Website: crate-barrel
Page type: gifting
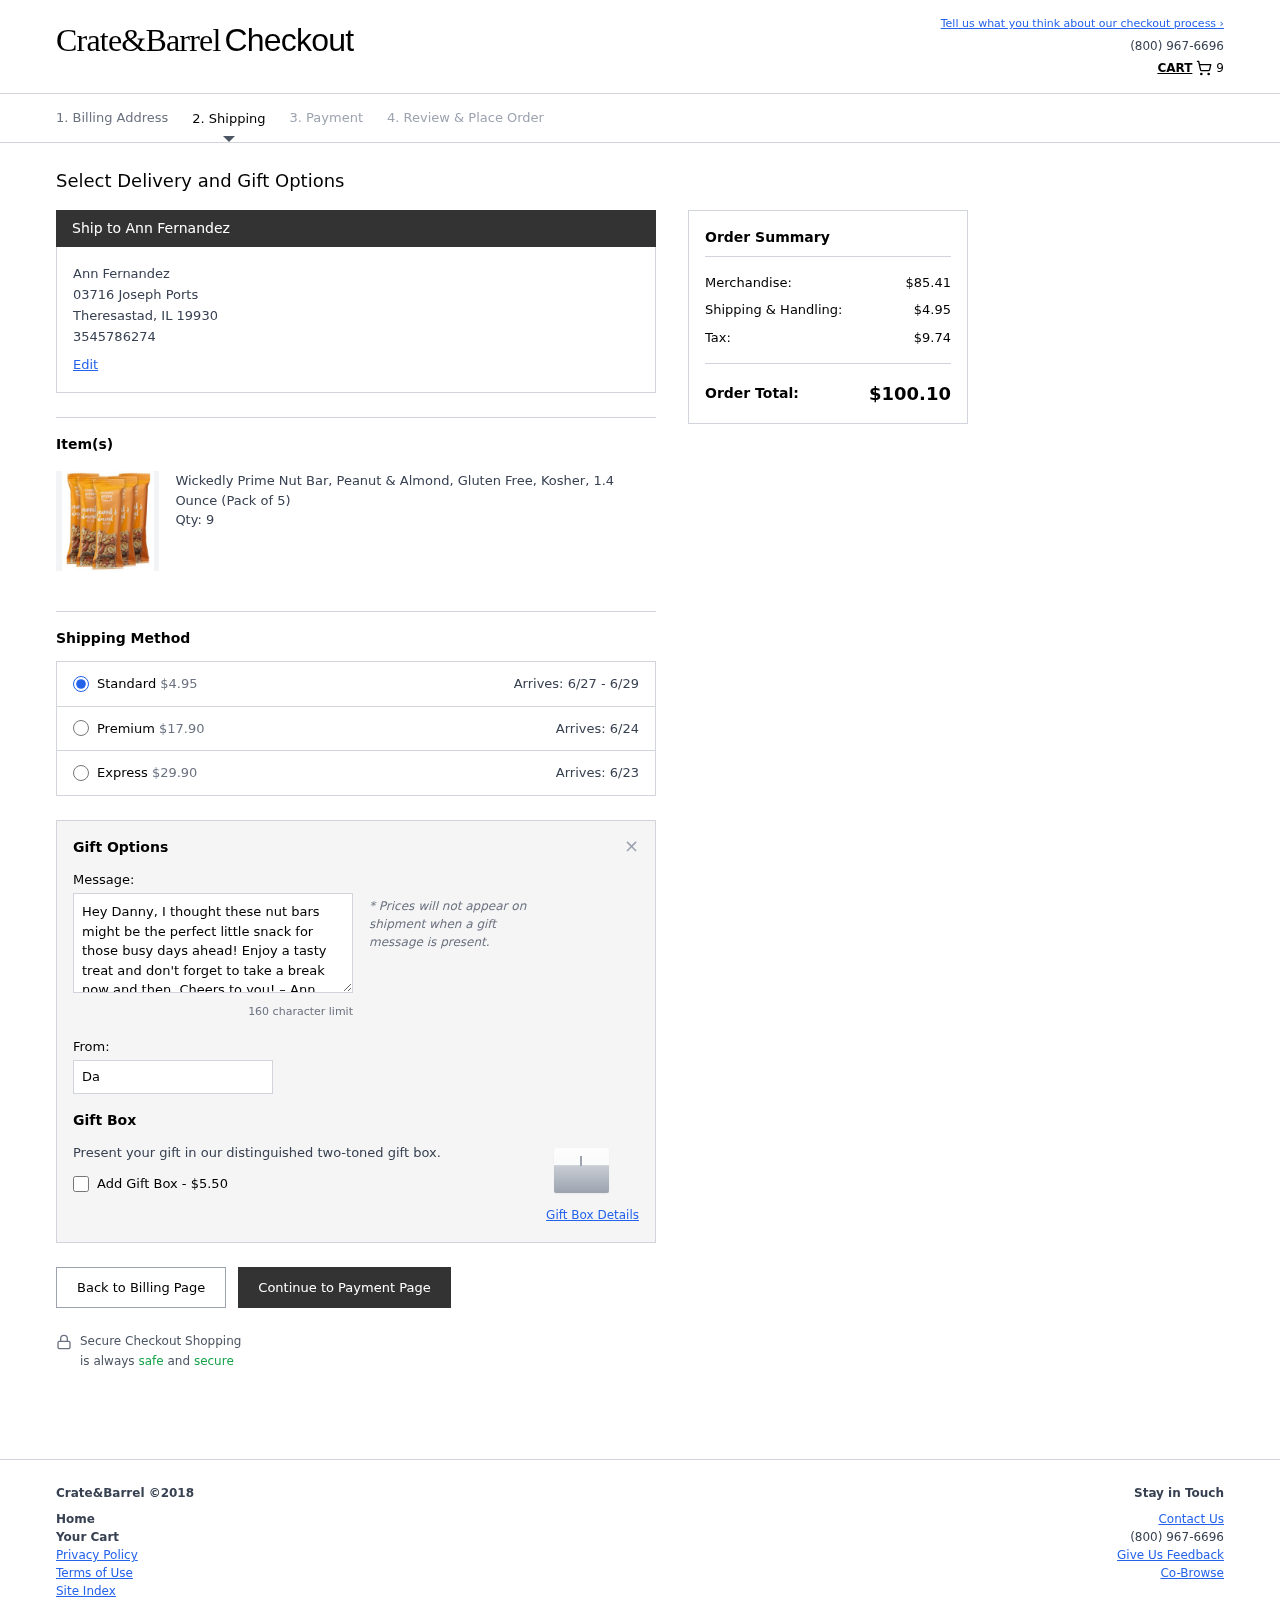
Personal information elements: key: PII_CITY
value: Theresastad
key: PII_FULLNAME
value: Ann Fernandez
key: PII_GIFT_FIRSTNAME
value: Danny
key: PII_GIFT_MESSAGE
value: Hey Danny, I thought these nut bars might be the perfect little snack for those busy days ahead! Enjoy a tasty treat and don't forget to take a break now and then. Cheers to you! – Ann
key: PII_PHONE
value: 3545786274
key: PII_POSTCODE
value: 19930
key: PII_STATE_ABBR
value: IL
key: PII_STREET
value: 03716 Joseph Ports
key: PII_FULLNAME2
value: Ann Fernandez
Product elements: key: PRODUCT1_NAME
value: Wickedly Prime Nut Bar, Peanut & Almond, Gluten Free, Kosher, 1.4 Ounce (Pack of 5)
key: PRODUCT1_QUANTITY
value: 9
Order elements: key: ORDER_NUM_ITEMS
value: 9
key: ORDER_SHIPPING_COST
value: $4.95
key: ORDER_DELIVERY_DATE_RANGE
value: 6/27 - 6/29
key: ORDER_PREMIUM_SHIPPING
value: $17.90
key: ORDER_PREMIUM_DATE
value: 6/24
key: ORDER_EXPRESS_SHIPPING
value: $29.90
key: ORDER_EXPRESS_DATE
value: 6/23
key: ORDER_SUBTOTAL
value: $85.41
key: ORDER_TAX
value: $9.74
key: ORDER_TOTAL
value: $100.10